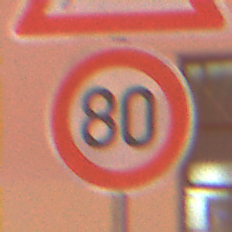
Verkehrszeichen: Geschwindigkeit80
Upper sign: WildwechselLinks
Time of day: Night
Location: Outdoor (Urban)
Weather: Overcast
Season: Winter
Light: Artificial